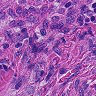
Metastatic tissue present: yes